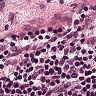
Metastatic tissue present: no